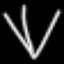
Label: diamond